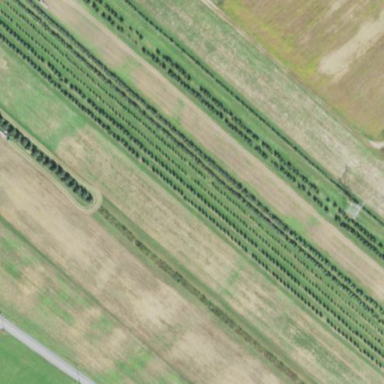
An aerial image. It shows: Orchard.